Question: I'm creating game application in C++. I have map represented as 2-dimensional 'std::vector' of 'Tile' objects.
I need to update that map as player moves. From server application I get row or column with a new part of global map, which should be placed in local client's map, for example:

In a figure 1 there's a local map before player moves. Top row is filled with objects 1, center with 2 and bottom with 0. Now when player moves up, I get new top row filled with objects 3 and all the others should go down, and the previous bottom row should disappear.
I can do it just by moving required objects in 'for' loops, but I was thinking if there's already some kind of algorithm in standard library or prefered by many, efficient way to achieve this kind of modifications.
EDIT:
Sorry I didn't realize that there would a difference between doing this operation for row and for column, but indeed there is. So I also editted my title, because I sometimes need to do it for column too.
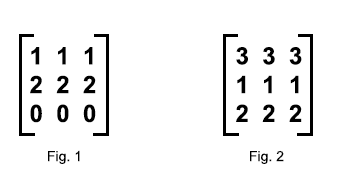
Answer: You might want to implement an iterator and don't move the elements of the vectors at all. Simply define a variable for the index of the top row (on the screen), then use the modulo operator to iterate over all the rows (so only the 000 row should be overwritten with 333, and the top row index will be 2 instead of 0). This algorithm is effecient (only as many memory writes as needed), and could be used to scroll in any direction:
- - - -